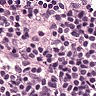
Metastatic tissue present: no